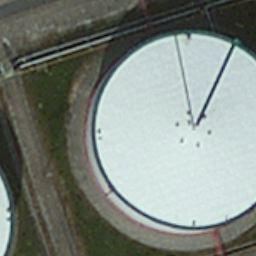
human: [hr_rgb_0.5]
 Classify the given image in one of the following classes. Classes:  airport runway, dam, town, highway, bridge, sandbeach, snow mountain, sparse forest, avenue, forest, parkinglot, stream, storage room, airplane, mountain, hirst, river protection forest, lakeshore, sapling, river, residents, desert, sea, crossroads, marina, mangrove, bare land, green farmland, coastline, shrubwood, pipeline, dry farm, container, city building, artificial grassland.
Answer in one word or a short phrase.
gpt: storage room